Breast ultrasound image
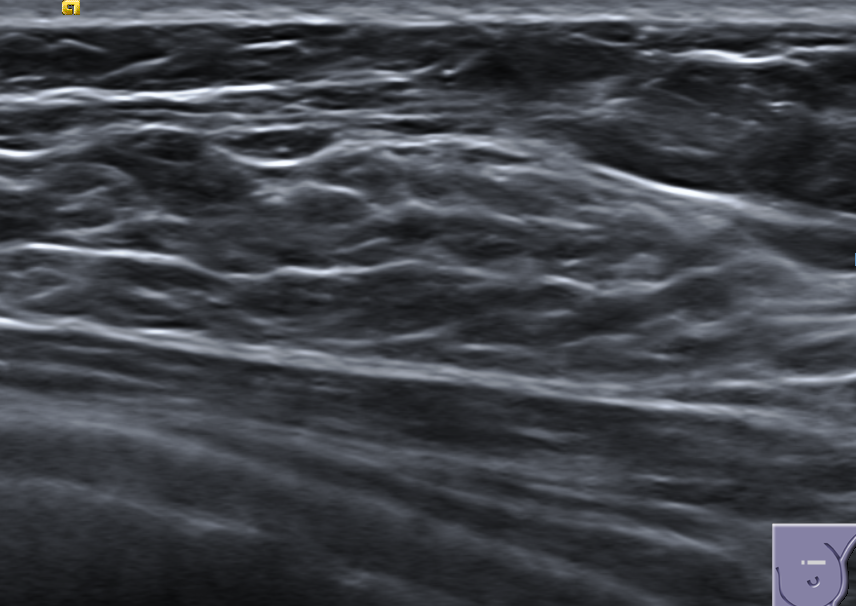
Diagnosis: normal